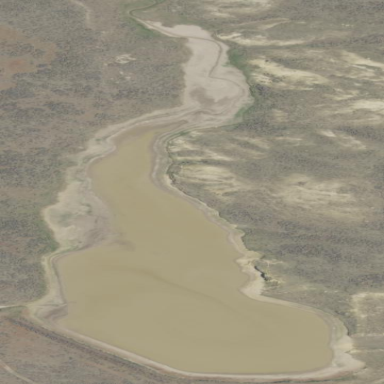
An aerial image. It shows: Reservoir.